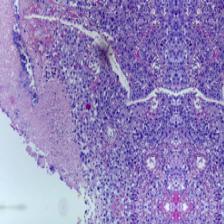
Diagnosis: OSCC